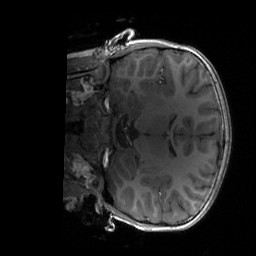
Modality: T1w
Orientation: coronal
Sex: male
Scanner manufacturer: siemens
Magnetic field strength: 3 T
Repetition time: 1.9 s
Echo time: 0.00243 s